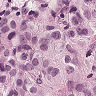
Metastatic tissue present: yes